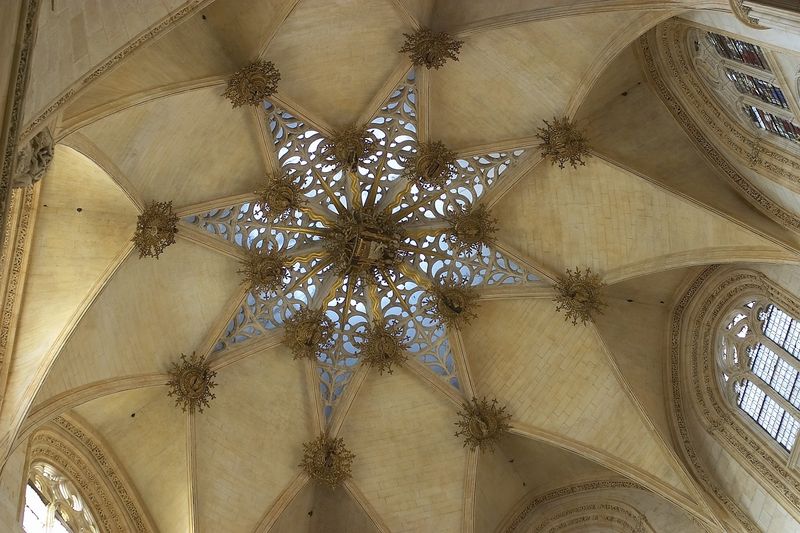
Titel: Kathedrale von Burgos
Künstler: Juan de Colonia
Standort: Burgos (EU - E); Burgos, Kathedrale (EU - E)
Schlagwörter: fenster, glas, licht, raum, stein, steine, kirche, gold, decke, gotik, beige, joche, kuppel, immel, arch, architecture, blue, church, ornate, white, window, gilded, old, windows, yellow, pattern, gewölbe, stern, rippen, sterne, schlussstein, kreuzrippengewölbe, öffnung, flower, kreuzgratgewölbe, sky, stone, building, roof, sun, light, durchbrochen, glass, photo, bauwerk, maßwerk, ancient, design, dome, cathedral, brick, bricks, ceiling, cupola, sterngewölbe, gothic, medieval, tracery, islam, tan, star, muslim, vault, stars, points, europe, dom, crosses, high, indoor, arcitecture, vaulted, center, daylight, gild, octagon, diamond, rays, 8, mosque, mediaval, skylight, panes, innenraumn, filigree, coffered, eight, lattice, roff, sealing, seeling, saling, eight-pointed, cofered, geodesic, star-shaped, lattice work